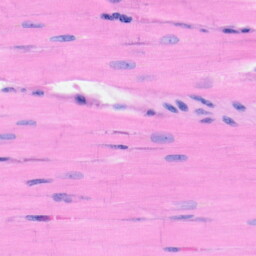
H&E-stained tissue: Heart